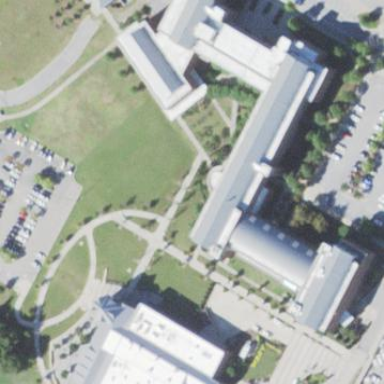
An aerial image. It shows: View of university building.